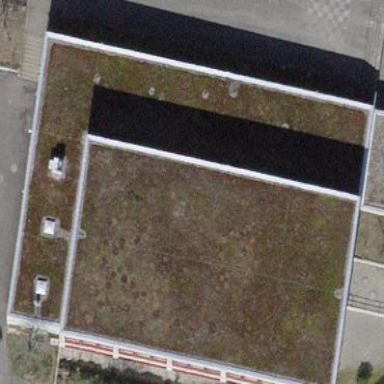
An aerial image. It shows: Sports center building.